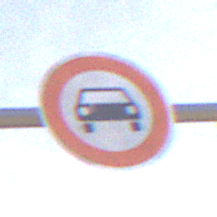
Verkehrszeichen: VerbotKraftwagen
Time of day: MorningAfternoon
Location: Outdoor (Nature)
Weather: PartlyCloudy
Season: NotSpecified
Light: Natural